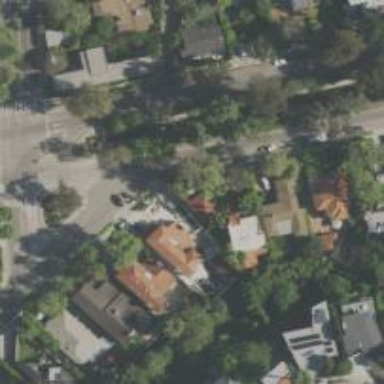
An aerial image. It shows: Tertiary road surrounded by residential properties.